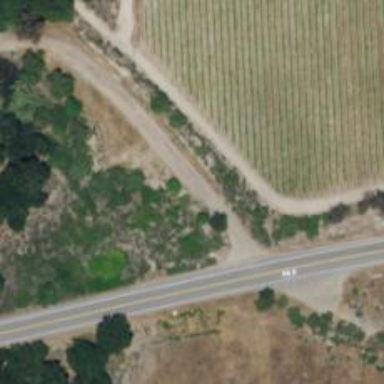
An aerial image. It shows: Abandoned road.